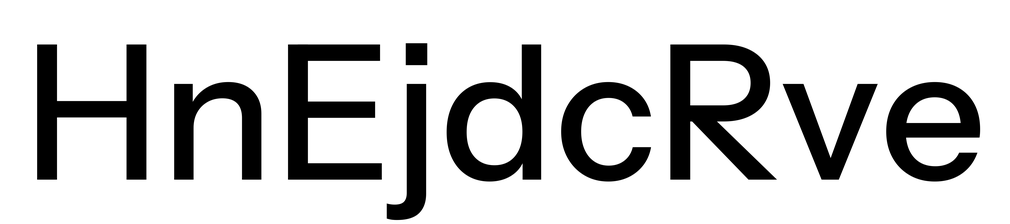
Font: InstrumentSans_Medium